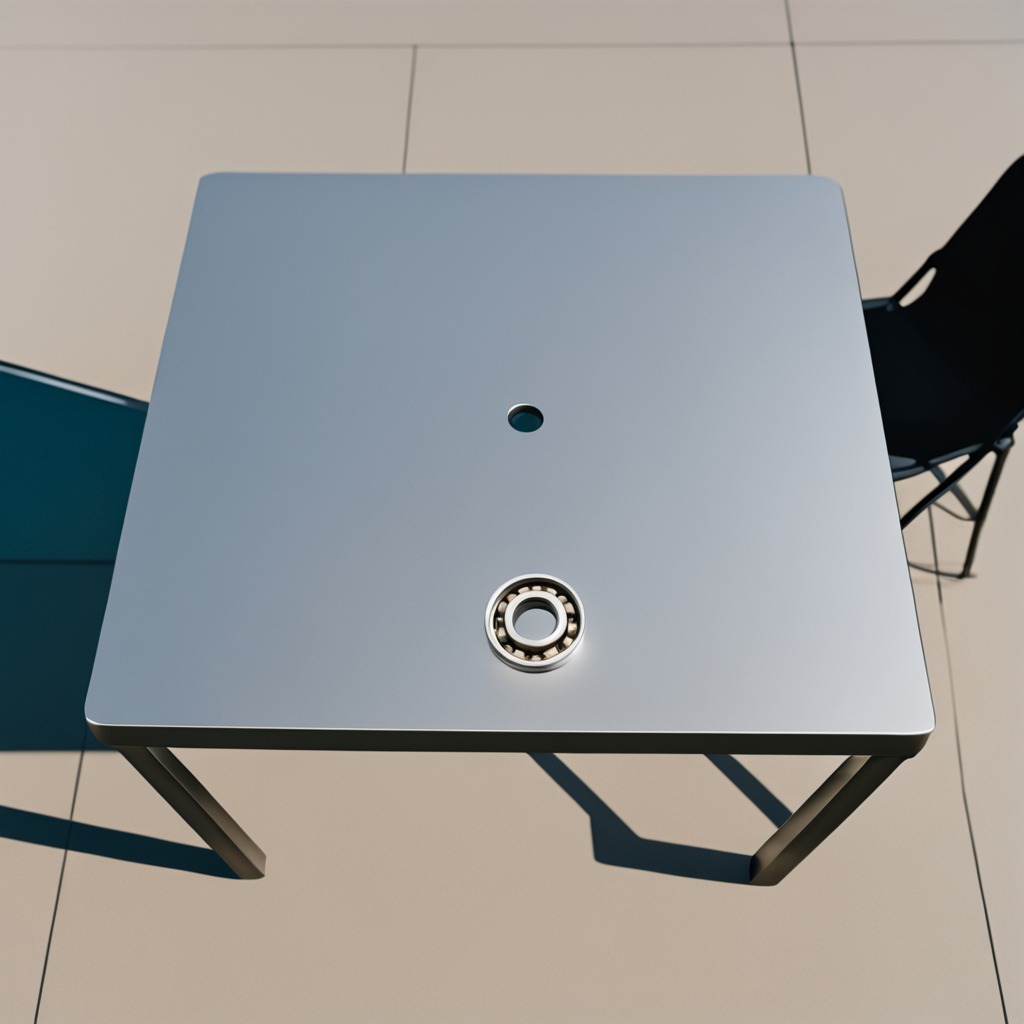
A metal ball bearing is lying on a clean utility table in a temporary outdoor tool station.